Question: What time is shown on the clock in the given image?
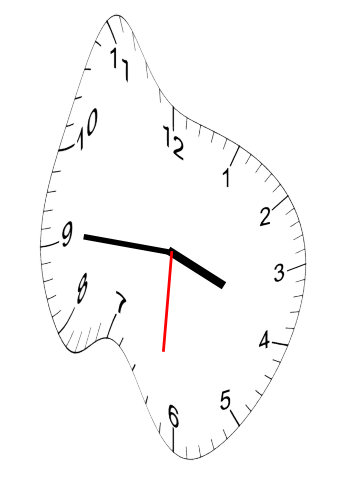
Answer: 03:45:31